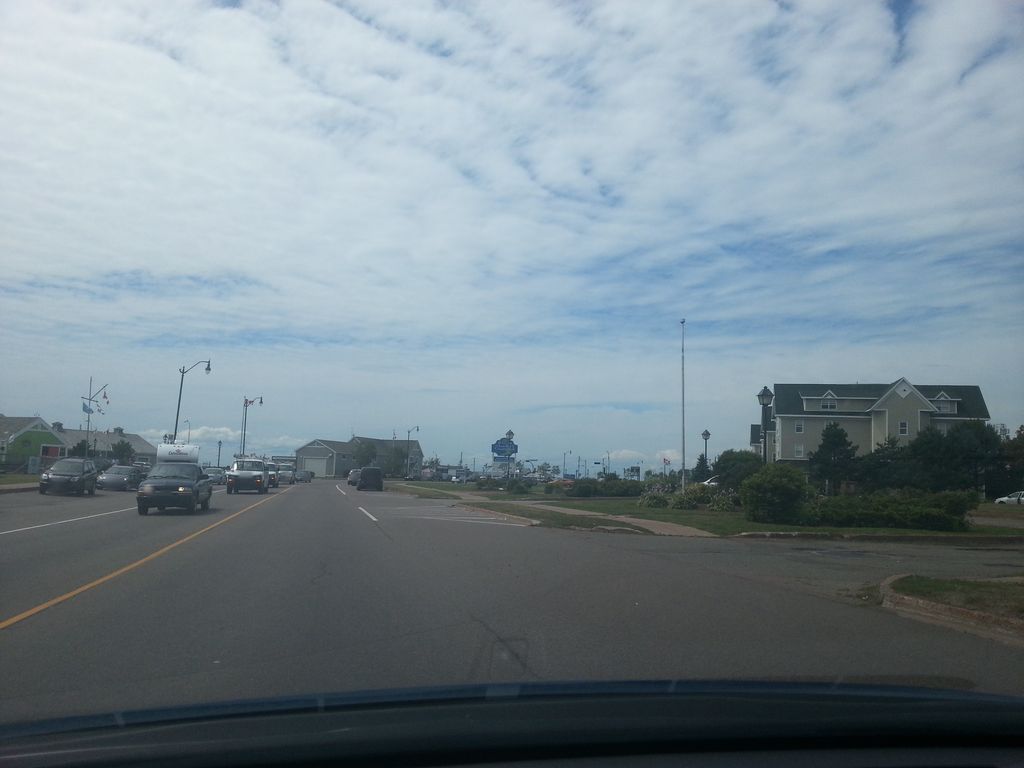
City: charlottetown